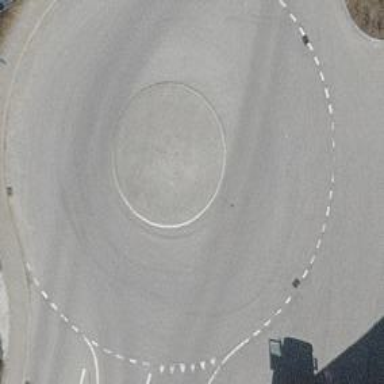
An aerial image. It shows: Mini roundabout on the road.